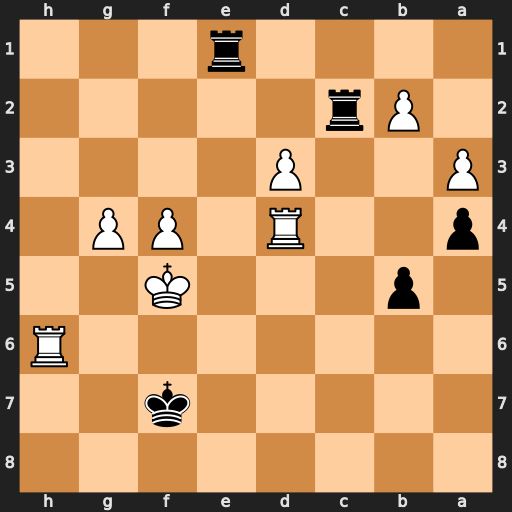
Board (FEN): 8/5k2/7R/1p3K2/p2R1PP1/P2P4/1Pr5/4r3
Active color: b
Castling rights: -
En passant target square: -
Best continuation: Rc5+ Rd5 Rxd5#